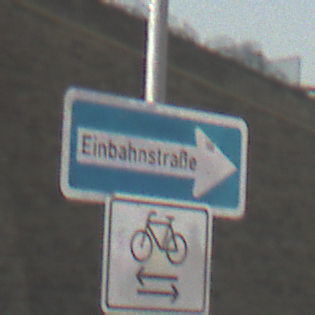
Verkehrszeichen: EinbahnstrasseRechtsweisend
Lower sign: RichtungsangabeDurchPfeile9
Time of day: MorningAfternoon
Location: Outdoor (Suburban)
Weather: Clear
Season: NotSpecified
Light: Natural